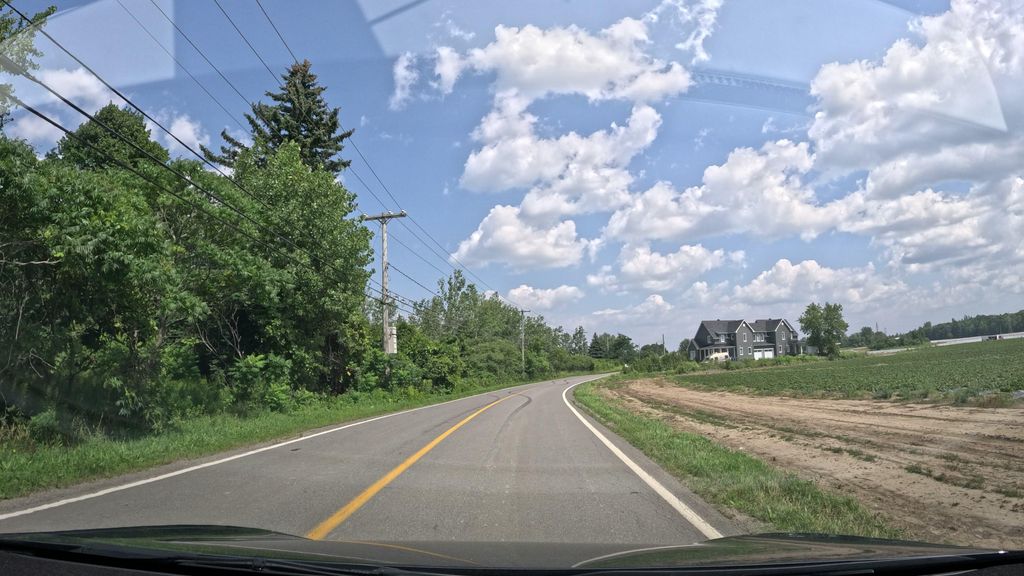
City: montreal